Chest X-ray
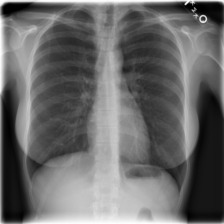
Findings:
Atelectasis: negative
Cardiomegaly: negative
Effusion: negative
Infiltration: negative
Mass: negative
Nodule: negative
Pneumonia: negative
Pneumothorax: negative
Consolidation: negative
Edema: negative
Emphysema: negative
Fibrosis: negative
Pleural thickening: negative
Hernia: negative